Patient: sex F, age 69
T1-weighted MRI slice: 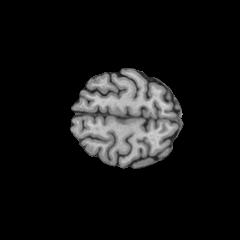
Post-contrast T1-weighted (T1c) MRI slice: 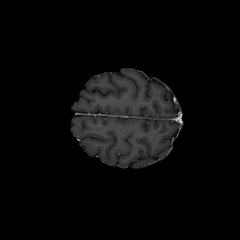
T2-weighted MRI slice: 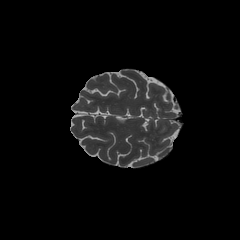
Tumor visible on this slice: no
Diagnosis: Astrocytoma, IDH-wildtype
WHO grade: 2